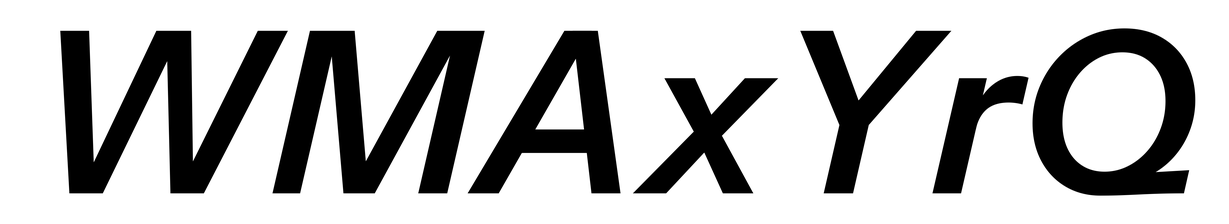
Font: InstrumentSans-Italic_SemiBold_Italic